Question: Im able to print a message at the top, but the css doesnt work as supposed.
I want it to look like this and be placed at the bottom:

Also, it is an error message i want the color to be red and displaying for 4000 ms, else if it is success i want it to be green and displaying for 1000ms.
If the notification bar already is showing i want to switch the notification bar to the new one.
The code so far:
'''
function error(msg) {
$('<div/>').prependTo('body').addClass('#notify-error').html(msg).slideDown();
}
function success(msg) {
$('<div/>').prependTo('body').addClass('#notify-success').html(msg).slideDown();
}
$('#notify-error').click(function () {
$(this).slideUp().empty();
});
$('#notify-success').click(function () {
$(this).slideUp().empty();
});
error('Error!');
success('Success!');
'''
'''
/* css: */
#notify-success {
position:relative;
width:100%;
background-color:green;
height:30px;
color:white;
display:none;
text-align:center;
padding:5px;
font-size:2em;
line-height:1em;
font-family: Arial, sans-serif;
border:2px solid #666;
cursor:pointer;
}
#notify-error {
position:relative;
width:100%;
background-color:red;
height:30px;
color:white;
display:none;
text-align:center;
padding:5px;
font-size:2em;
line-height:1em;
font-family: Arial, sans-serif;
border:2px solid #666;
cursor:pointer;
}
'''
'''
<script src="https://ajax.googleapis.com/ajax/libs/jquery/2.1.1/jquery.min.js"></script>
'''
<URL>
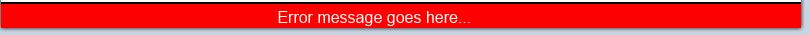
Answer: try this i had made some changes in your 'JS' and 'CSS'.
in your js you are adding a class with '#' such as 'addClass('#notify-error')' Which denotes the id so i have remove it from JS functions 'error(msg)' and 'success(msg)'
'''
/* JS */
function error(msg) {
$('<div/>').prependTo('body').addClass('notify-error').html(msg).slideDown();
}
function success(msg) {
$('<div/>').prependTo('body').addClass('notify-success').html(msg).slideDown();
}
$('#notify-error').click(function () {
$(this).slideUp().empty();
});
$('#notify-success').click(function () {
$(this).slideUp().empty();
});
error('Error!');
success('Success!');
'''
'''
/* CSS */
.notify-success {
position:relative;
width:100%;
background-color:green;
height:30px;
color:white;
display:none;
text-align:center;
padding:5px;
font-size:2em;
line-height:1em;
font-family: Arial, sans-serif;
border:2px solid #666;
cursor:pointer;
}
.notify-error {
position:relative;
width:100%;
background-color:red;
height:30px;
color:white;
display:none;
text-align:center;
padding:5px;
font-size:2em;
line-height:1em;
font-family: Arial, sans-serif;
border:2px solid #666;
cursor:pointer;
}
'''
'''
<script src="https://ajax.googleapis.com/ajax/libs/jquery/2.1.1/jquery.min.js"></script>
'''
see your <URL>